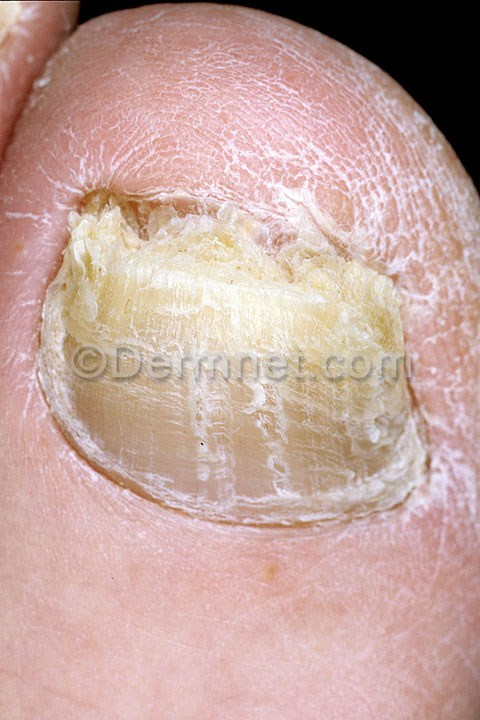
Disease: Nail Fungus and other Nail Disease